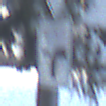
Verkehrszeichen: VerlaufVorfahrtsstrasse9
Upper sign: Vorfahrtsstrasse
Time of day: MorningAfternoon
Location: Outdoor (Nature)
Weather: Clear
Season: Winter
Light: Natural